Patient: sex F, age 59
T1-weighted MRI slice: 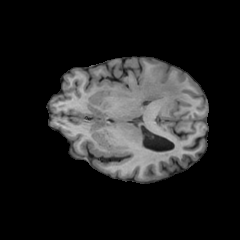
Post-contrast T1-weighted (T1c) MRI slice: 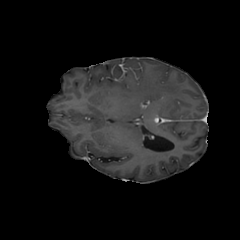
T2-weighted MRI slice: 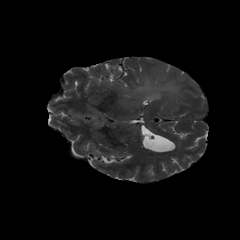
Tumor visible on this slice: yes
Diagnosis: Glioblastoma, IDH-wildtype
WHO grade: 4